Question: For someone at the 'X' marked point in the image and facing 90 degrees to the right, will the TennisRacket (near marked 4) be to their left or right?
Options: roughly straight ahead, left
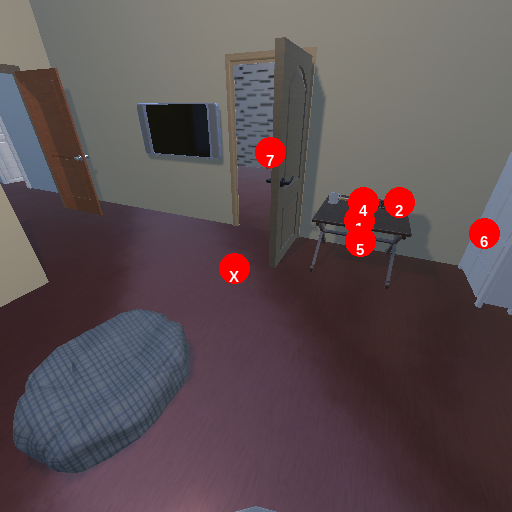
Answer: roughly straight ahead